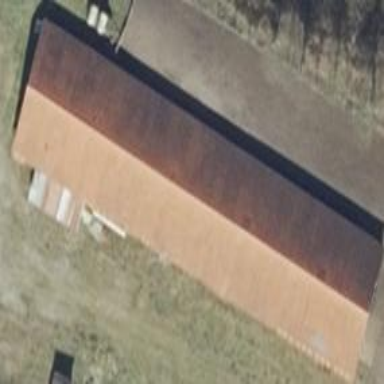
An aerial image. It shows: Building with gabled roof oriented along its structure. The roof is striking red color.